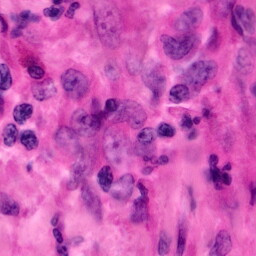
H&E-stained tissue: Pancreatic